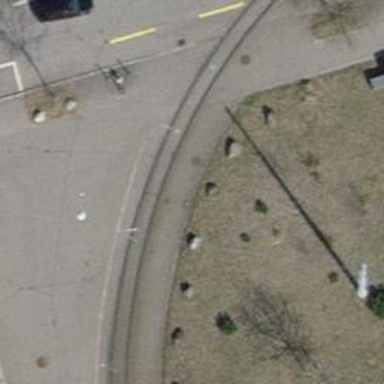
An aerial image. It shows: Block barrier.